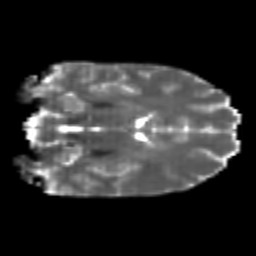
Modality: T2w
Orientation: coronal
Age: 21
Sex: female
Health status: healthy
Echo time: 0.074 s